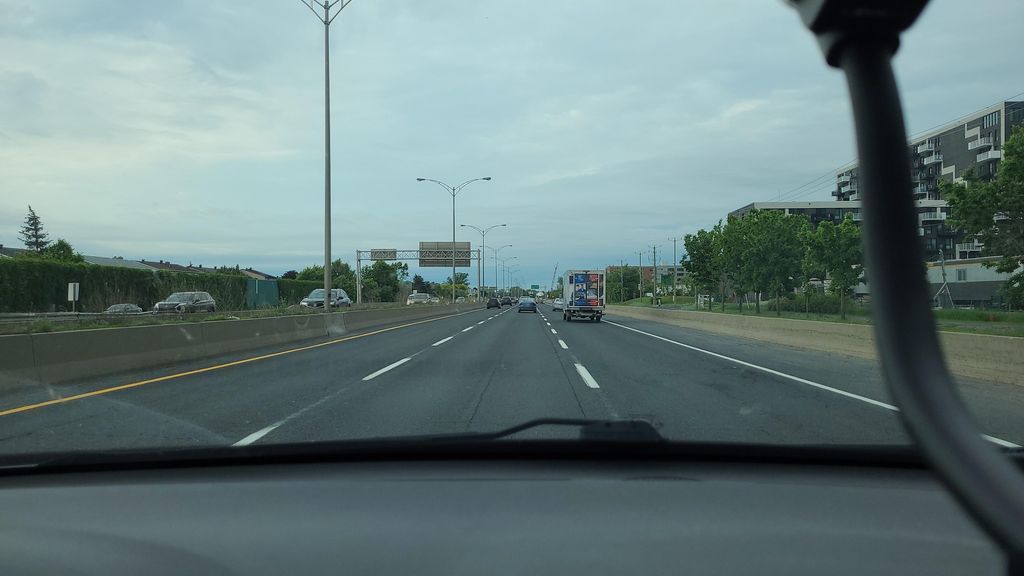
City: montreal